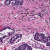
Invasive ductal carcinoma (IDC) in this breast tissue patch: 0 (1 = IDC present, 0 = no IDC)